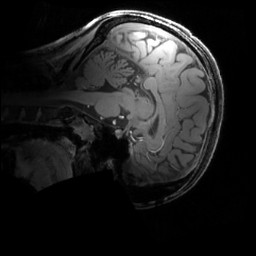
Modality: MP2RAGE
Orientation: sagittal
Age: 27
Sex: female
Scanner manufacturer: siemens
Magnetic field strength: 6.98 T
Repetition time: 6 s
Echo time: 0.00283 s